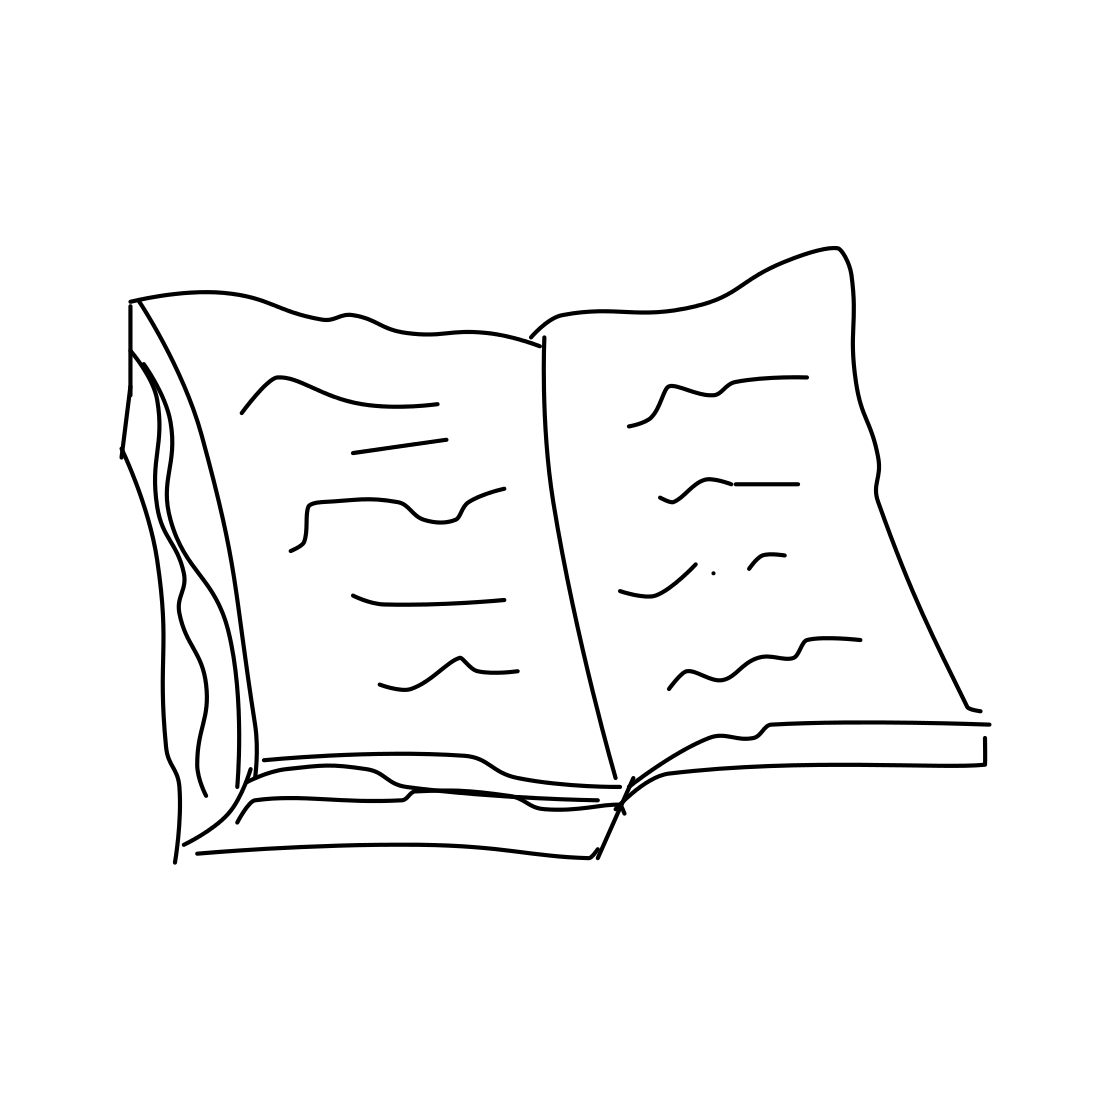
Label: book